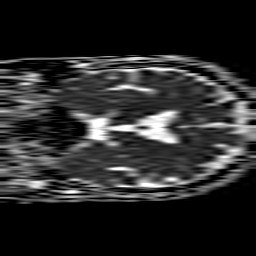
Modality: ADC
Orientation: coronal
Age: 60
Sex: male
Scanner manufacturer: philips
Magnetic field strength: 1.5 T
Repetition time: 4.024 s
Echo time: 0.1015 s